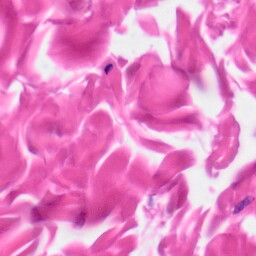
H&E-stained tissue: Skin